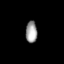
Tissue: lung
Cell type: Smooth muscle cells
Senescence score: 0.6009
Nuclear area (px): 246
Mean DAPI intensity: 156.012